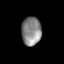
Tissue: prostate
Cell type: T cells
Senescence score: 0.3373
Nuclear area (px): 552
Mean DAPI intensity: 134.295